Question: I have to use an existing project in STEP7/TIA PORTAL v11 and I have the PLC (CPU 1212C AC/DC/RLY) with the code downloaded inside it which is connected to a touch panel (KTP600 Basic Color PN).
What I want is to download the code from the PLC to my computer to try to modify it, is this posible?
Because I've tried to connect it to my PC and it doesn't detect it. It turns on the ERROR and the MAINT leds in red.
The configuration is over a virtual machine (VMware player with Windows 7) because my PC has Windows 8 installed and it doesn't support TIA PORTAL is there any problem with this?

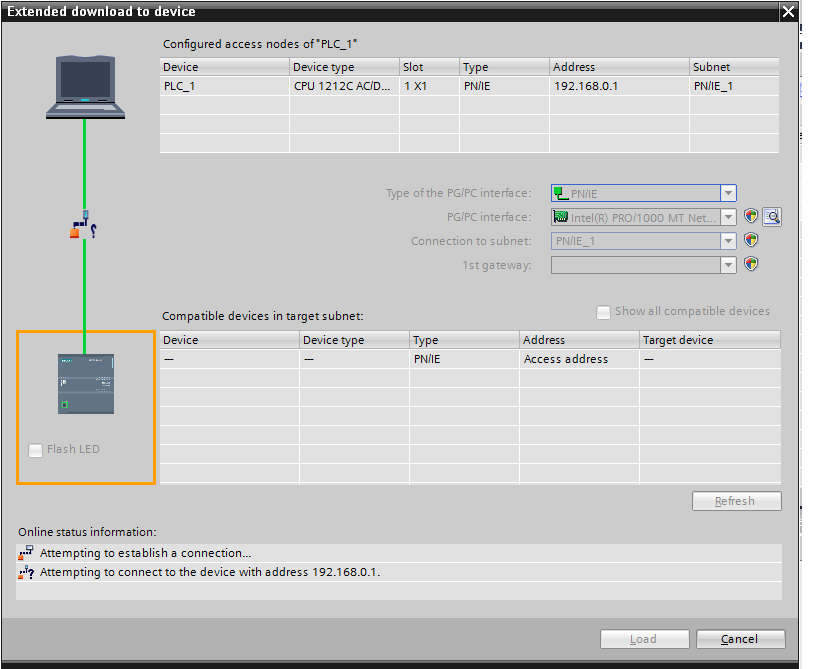
Answer: If program was uploaded with TIA11 it is not good idea to use v13. What is more with other version you need new licence keys.
From your vm ping the plc address if itis in right subnet. Then serch for sccessible nodes. On your picture i see that you should try using 'search all accessible devices'.